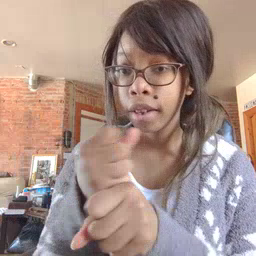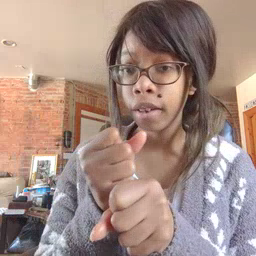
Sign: make